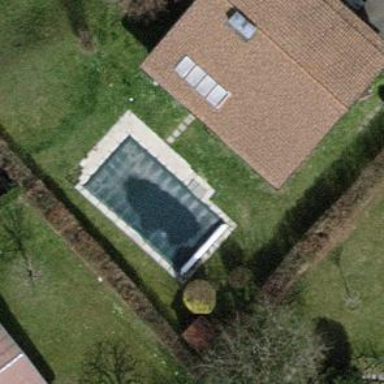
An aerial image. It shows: Swimming pool located in leisure land.